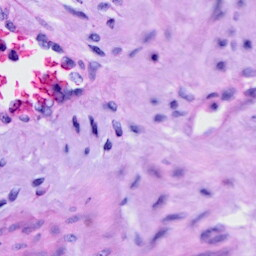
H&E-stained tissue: Cervix